Interaction volume radius: 5 \u00c5
Interaction volume height: 25 \u00c5
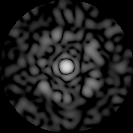
Disorder parameter: 0.7937